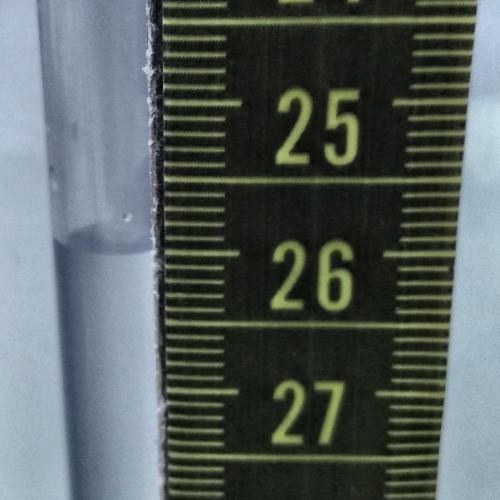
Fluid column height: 26.0 cm